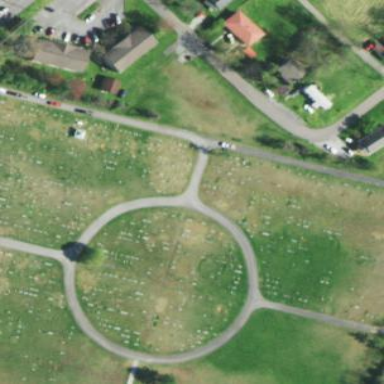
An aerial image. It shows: Cemetery.